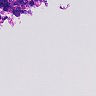
Metastatic tissue present: no